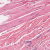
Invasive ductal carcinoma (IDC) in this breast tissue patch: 0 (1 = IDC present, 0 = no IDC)